Interaction volume radius: 10 \u00c5
Interaction volume height: 35 \u00c5
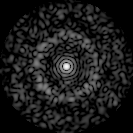
Disorder parameter: 0.8261